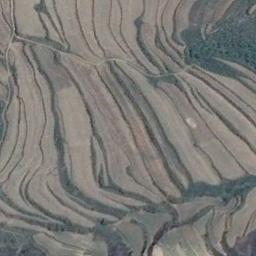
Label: terrace